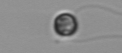
Label: flagellate